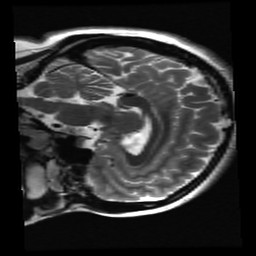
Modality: T2w
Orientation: sagittal
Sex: female
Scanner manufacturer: ge
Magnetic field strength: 3 T
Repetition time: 5 s
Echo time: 0.101 s